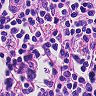
Metastatic tissue present: no